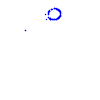
Particle: proton